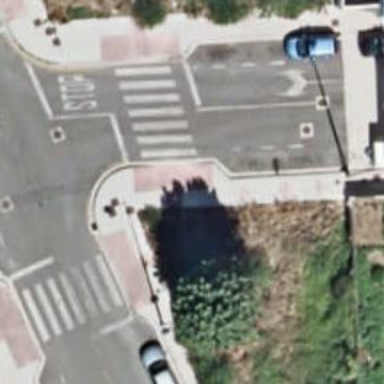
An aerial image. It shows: Uncontrolled road crossing.